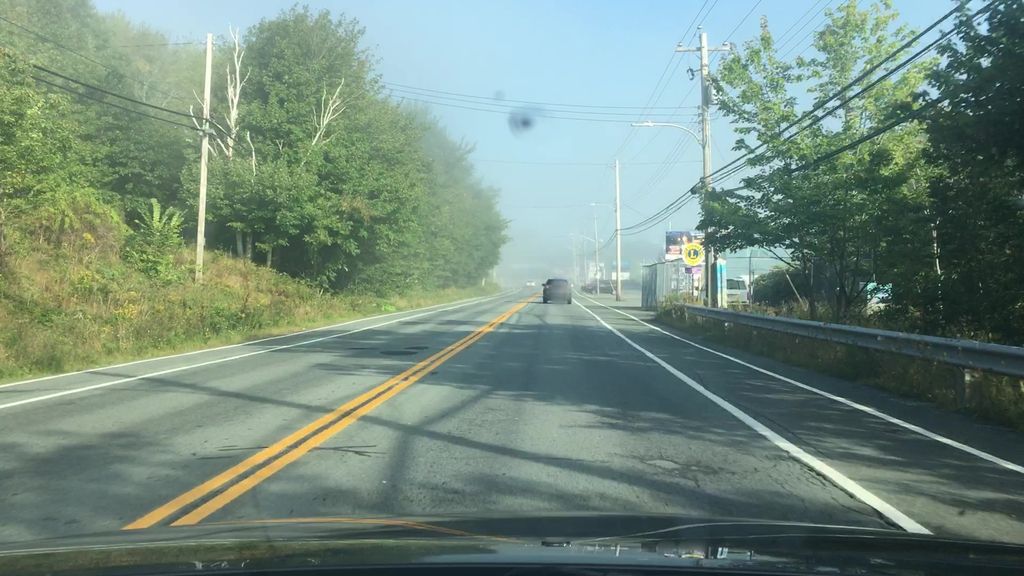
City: halifax